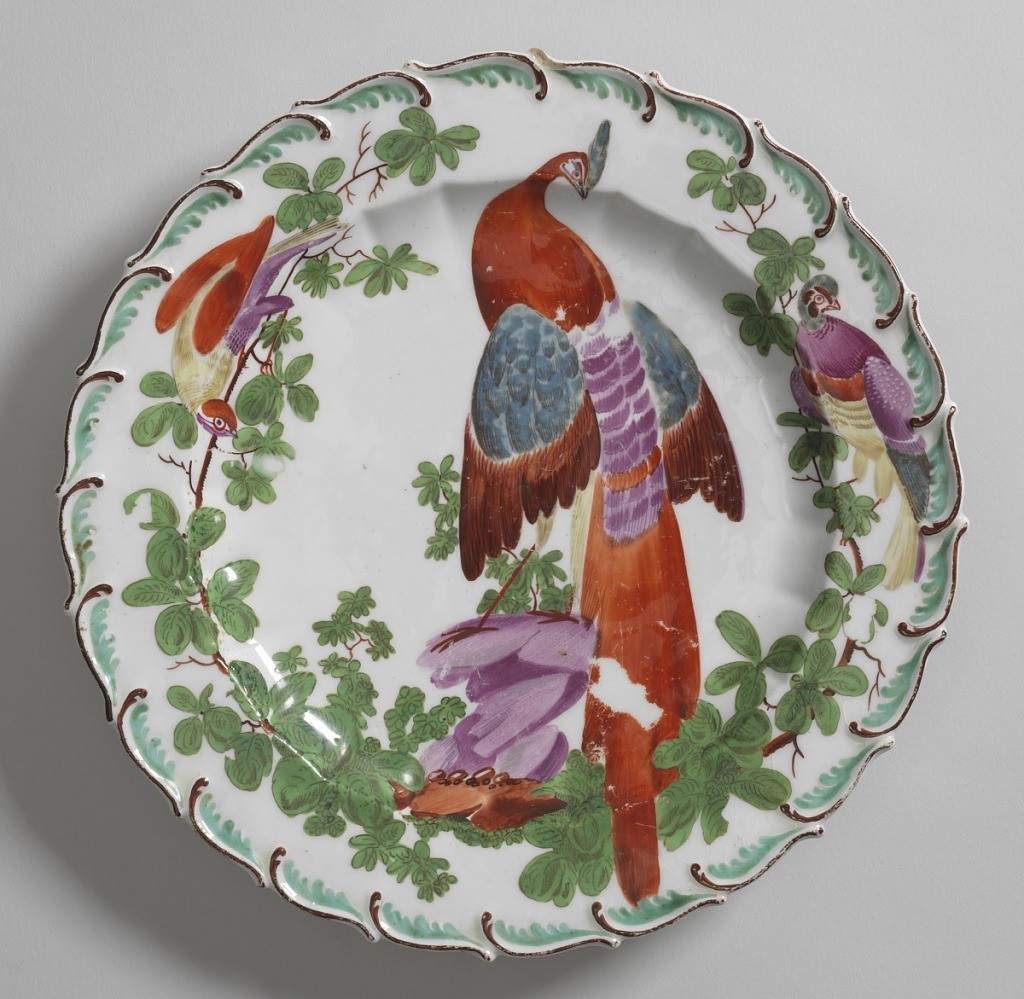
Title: Plate with "Disheveled Birds" (One of Thirteen)
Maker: Chelsea Porcelain Manufactory, English, 1745 – 1784
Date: ca. 1758–1769
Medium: soft paste porcelain, vitreous enamel
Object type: plate
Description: Scalloped edge with green feather motif. Fluted cavetto. At center, a tropical bird.